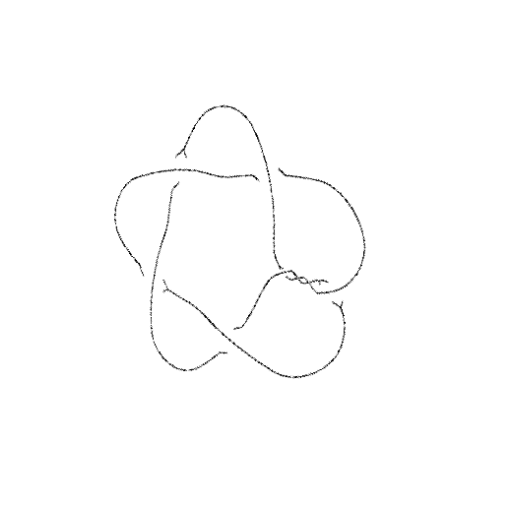
Crossing number: 8